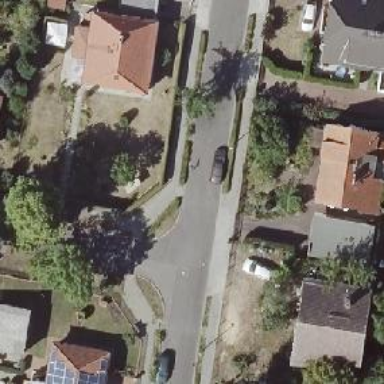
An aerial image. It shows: Residential road with asphalt surface and sidewalks on both sides.